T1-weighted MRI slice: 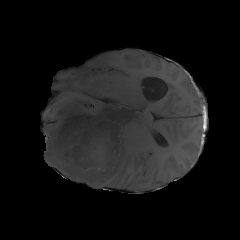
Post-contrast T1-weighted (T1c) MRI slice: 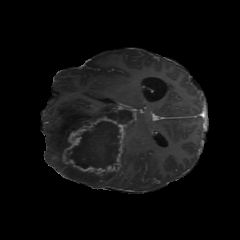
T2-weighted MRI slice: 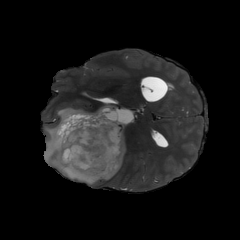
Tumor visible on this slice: yes